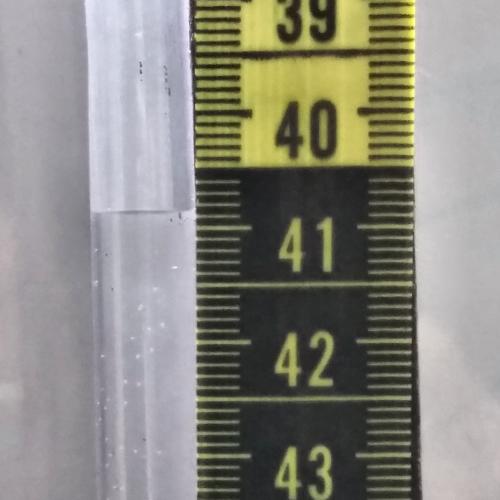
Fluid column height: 40.9 cm